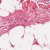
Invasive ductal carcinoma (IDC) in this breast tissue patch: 1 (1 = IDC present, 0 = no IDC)